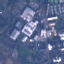
Land use / land cover: Industrial